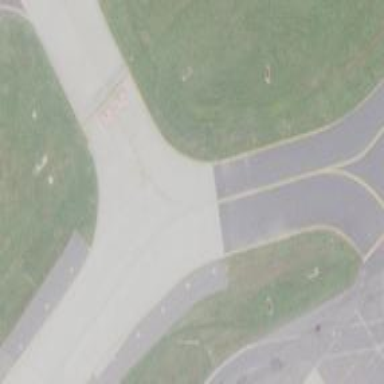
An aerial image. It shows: Image of taxiway at airport.